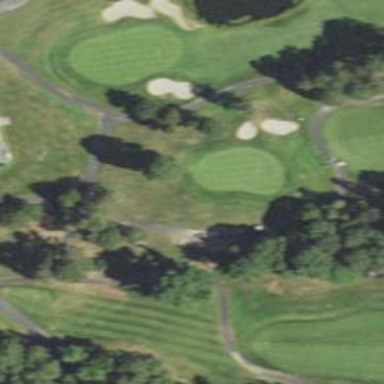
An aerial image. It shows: View of golf hole.